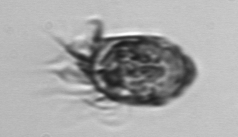
Label: Strombidium_morphotype1